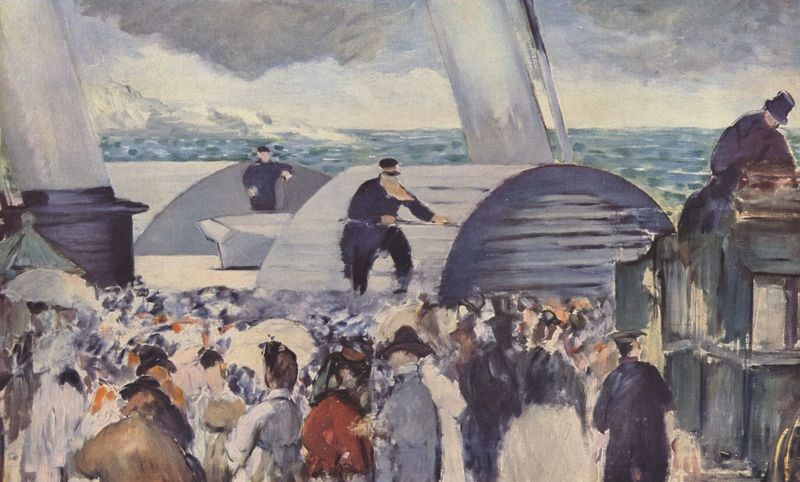
Titel: Einschiffung nach Folkestone
Künstler: Édouard Manet
Standort: Winterthur
Institution: Sammlung Oskar Reinhart am Römerholz
Schlagwörter: blau, felsen, gemälde, gruppe, himmel, mann, meer, wasser, weiß, wolken, fluss, frauen, impressionismus, menschen, see, ufer, frankreich, frau, grau, hut, hüte, kleider, männer, säulen, dach, eis, rot, schirm, schnee, sonnenschirm, expressionismus, fauves, gesellschaft, leute, menge, zylinder, bart, mütze, öl, qualm, rauch, boot, rund, schiff, sommer, strand, wellen, fischer, schornsteine, weis, arbeiter, hafen, dampfer, dampfschiff, seemann, seemänner, sturm, maschine, expressionistisch, eisberg, schirme, matrose, menschenmenge, seefahrt, kapitän, matrosen, deck, marine, seereise, klettern, schaufel, bord, zylinderhut, passagiere, titanic, motor, titanik, eismeer, kapitain, heizer